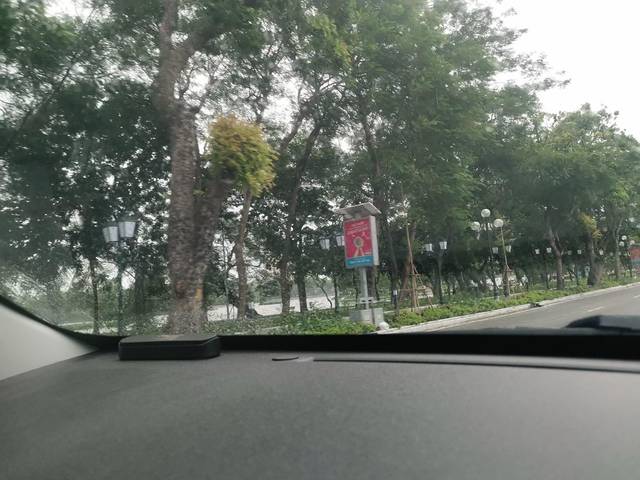
Region: Vietnam
Coordinates: 21.013, 105.841